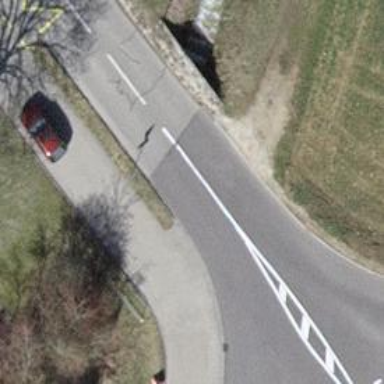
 featuring bridge. There is separate sidewalk along the road."